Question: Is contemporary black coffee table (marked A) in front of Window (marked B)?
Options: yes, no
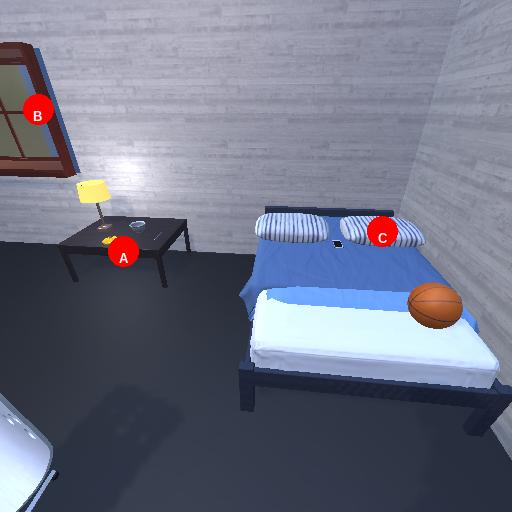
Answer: yes